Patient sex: F
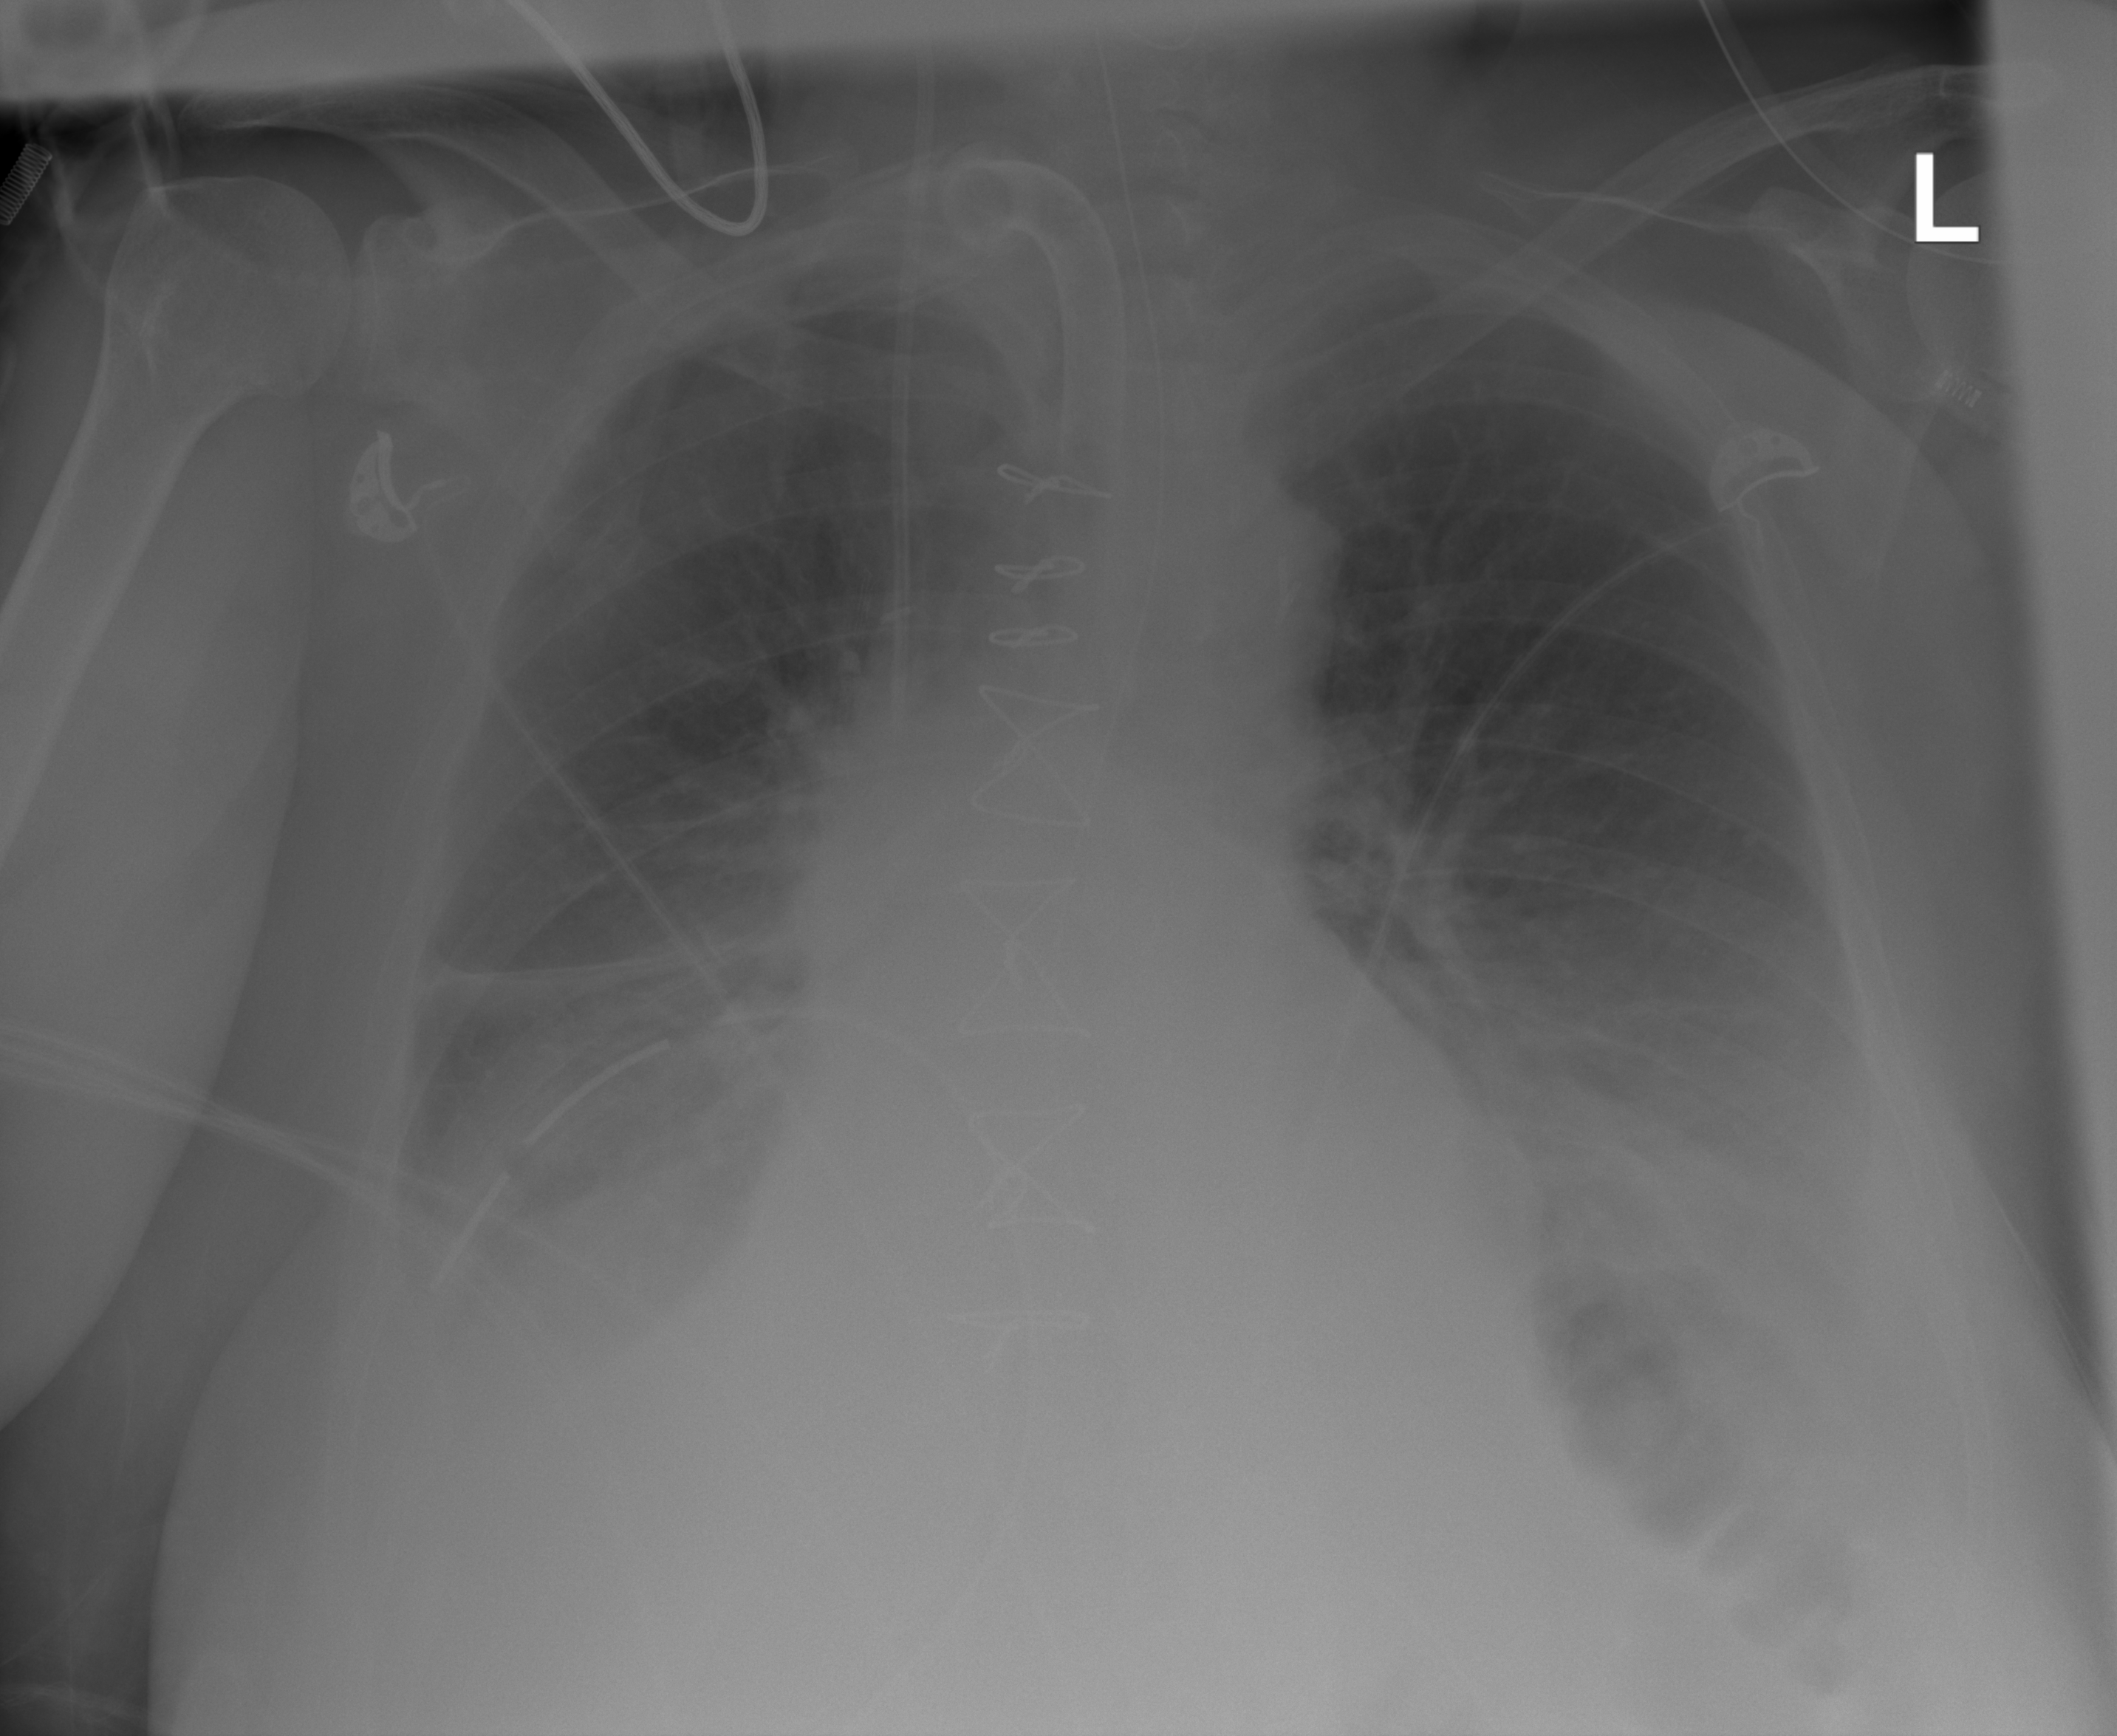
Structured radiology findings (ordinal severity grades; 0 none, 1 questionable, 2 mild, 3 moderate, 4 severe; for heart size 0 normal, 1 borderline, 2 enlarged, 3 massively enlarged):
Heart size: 0
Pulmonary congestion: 0
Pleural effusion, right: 2
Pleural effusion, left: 2
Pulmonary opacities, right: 0
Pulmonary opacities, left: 0
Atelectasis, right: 2
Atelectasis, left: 2